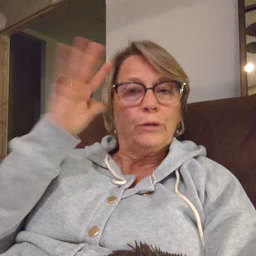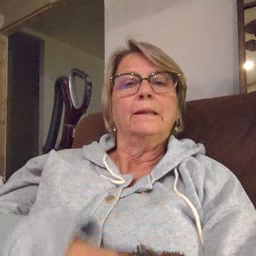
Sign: tree